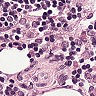
Metastatic tissue present: no